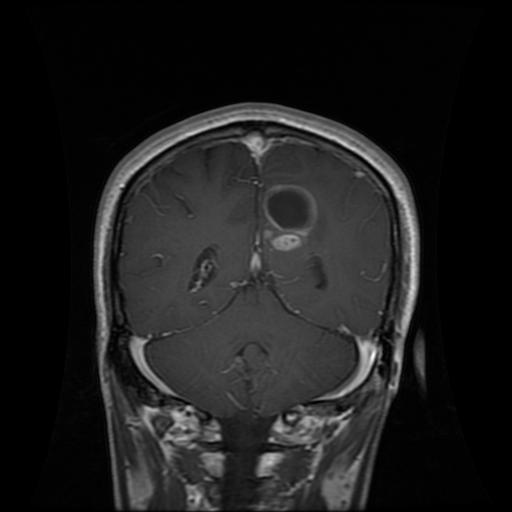
Label: glioma